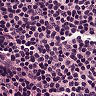
Metastatic tissue present: no